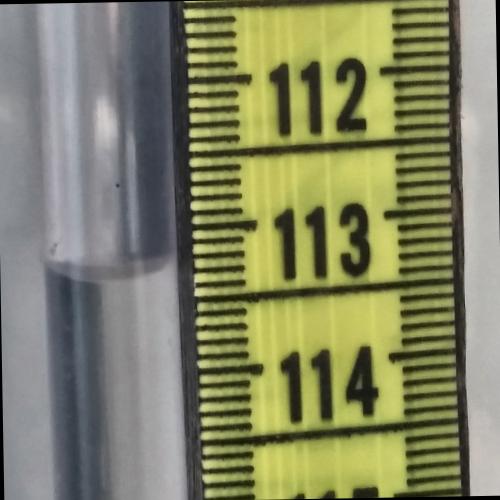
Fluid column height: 113.3 cm